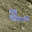
Label: 2